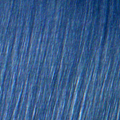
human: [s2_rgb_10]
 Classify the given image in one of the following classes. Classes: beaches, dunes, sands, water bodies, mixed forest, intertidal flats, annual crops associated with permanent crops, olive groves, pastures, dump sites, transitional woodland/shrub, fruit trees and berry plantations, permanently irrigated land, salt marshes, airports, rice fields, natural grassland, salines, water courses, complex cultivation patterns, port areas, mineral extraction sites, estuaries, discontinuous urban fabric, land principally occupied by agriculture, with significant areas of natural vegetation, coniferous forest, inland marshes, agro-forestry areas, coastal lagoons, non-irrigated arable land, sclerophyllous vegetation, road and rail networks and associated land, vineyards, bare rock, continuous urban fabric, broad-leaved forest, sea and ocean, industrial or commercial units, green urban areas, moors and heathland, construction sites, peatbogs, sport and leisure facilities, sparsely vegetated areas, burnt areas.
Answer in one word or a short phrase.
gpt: continuous urban fabric